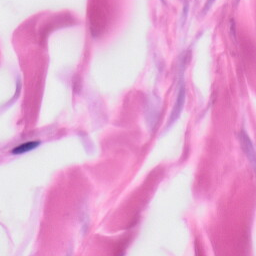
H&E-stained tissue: Skin